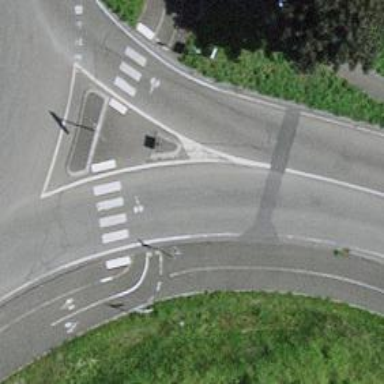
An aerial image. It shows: Marked crossing with zebra stripes on the road.